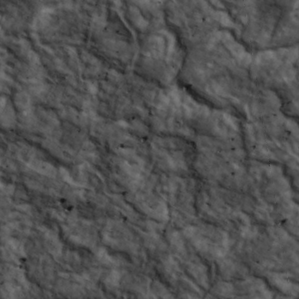
Label: non_frost